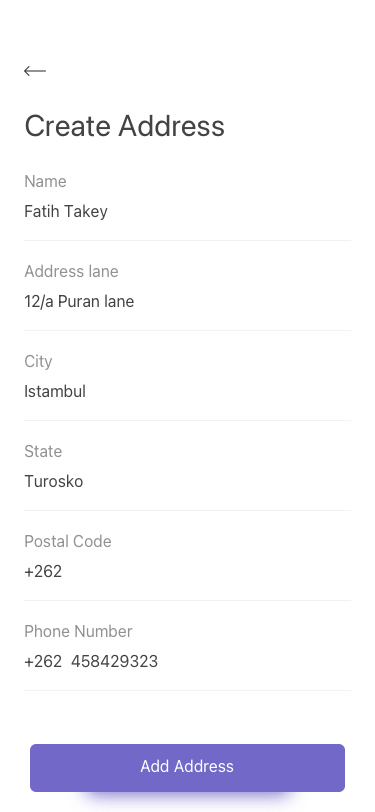
Text in this UI design:
Add Address
Postal Code
+262
Phone Number
+262  458429323
State
Turosko
City
Istambul
Address lane
12/a Puran lane
Name
Fatih Takey
Create Address